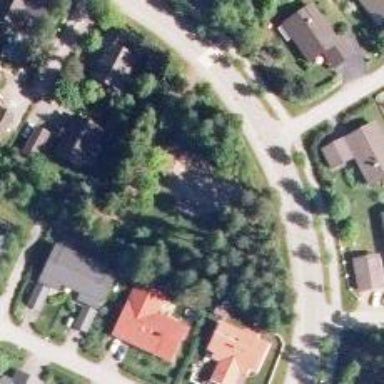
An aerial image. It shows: Suburb.